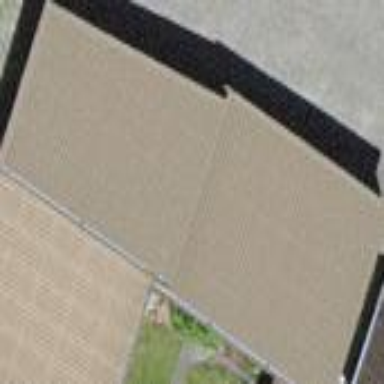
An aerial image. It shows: View of roof of building.